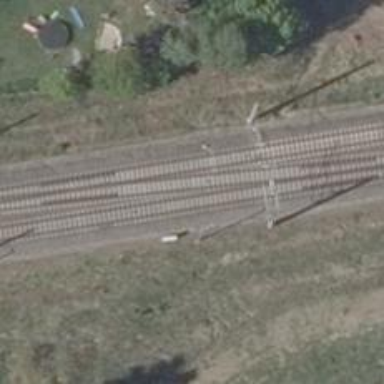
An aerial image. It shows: Railway with electrified contact lines.